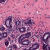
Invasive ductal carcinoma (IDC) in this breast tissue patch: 0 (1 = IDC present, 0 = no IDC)